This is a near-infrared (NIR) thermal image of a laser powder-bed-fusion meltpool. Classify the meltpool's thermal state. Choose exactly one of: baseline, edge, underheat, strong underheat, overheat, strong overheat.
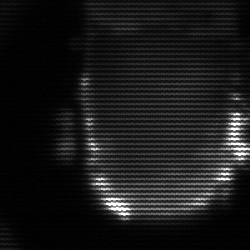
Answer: baseline